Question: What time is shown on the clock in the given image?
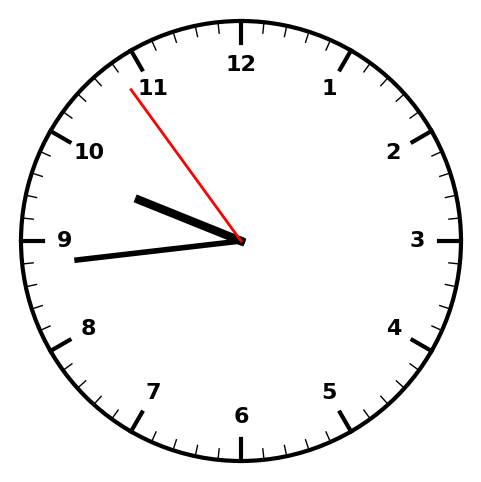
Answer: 09:43:54